Aerial crown-view tile of a tropical tree (Barro Colorado Island, Panama), acquired 20250616:
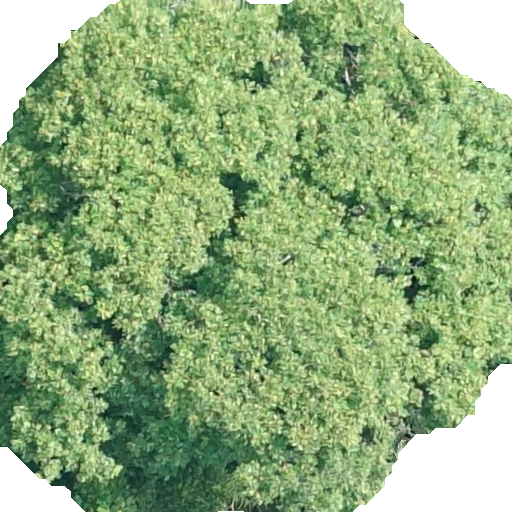
Species: Dipteryx oleifera
GBIF accepted scientific name: Dipteryx oleifera
Crown area: 361.613 m²